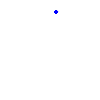
Particle: kaon